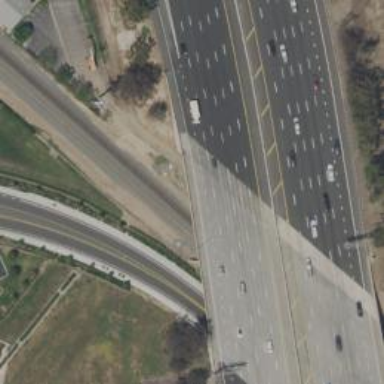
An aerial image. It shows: Motorway.